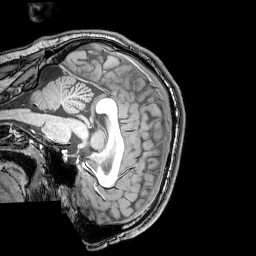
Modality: T1w
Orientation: sagittal
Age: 22
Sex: male
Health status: healthy
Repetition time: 0.081 s
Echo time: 0.037 s